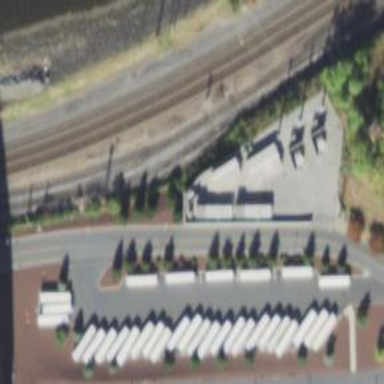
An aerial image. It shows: Railway siding with rails.